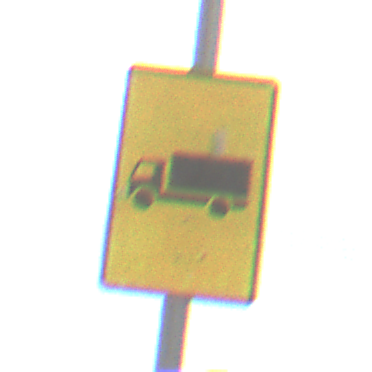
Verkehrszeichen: KFZZulaessigeGesamtmasse3Komma5TOhnePfeilsymbol
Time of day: Midday
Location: Outdoor (Nature)
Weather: PartlyCloudy
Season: NotSpecified
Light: Natural